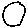
Label: circle